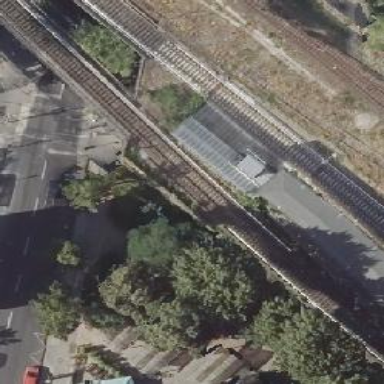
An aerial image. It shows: Bridge carrying electrified light rail track.